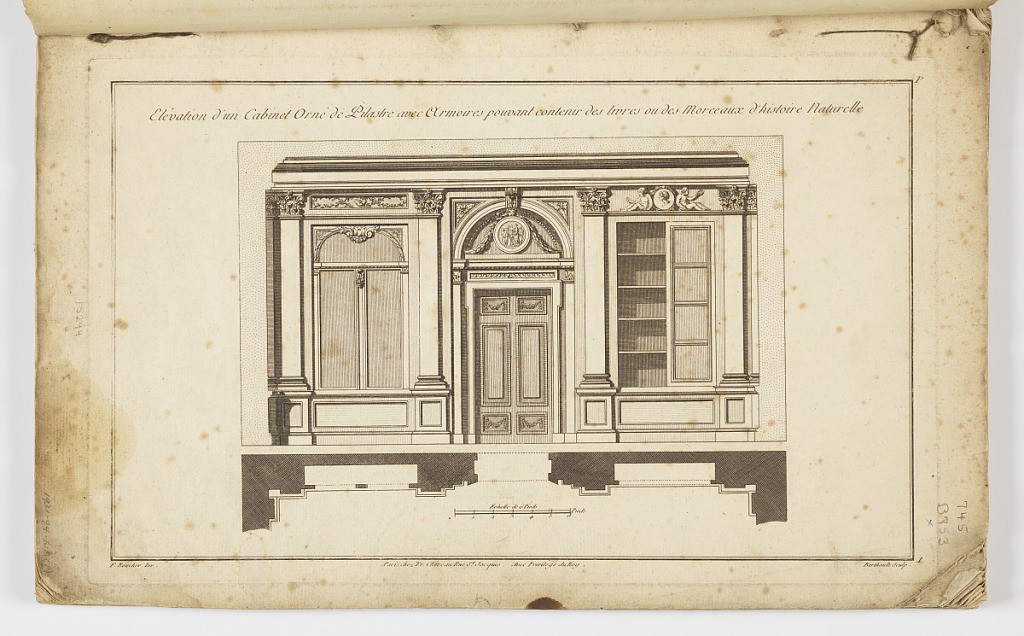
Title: Elevation for a Decorated Cabinet with Shelving for Natural History Books and Objects
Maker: Juste-François Boucher, French, 1736 – 1782
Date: ca. 1776–1782
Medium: Engraving on wove paper
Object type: Print
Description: Designs for interior decorations and furnishings.